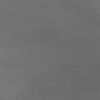
Label: dusty